Interaction volume radius: 5 \u00c5
Interaction volume height: 25 \u00c5
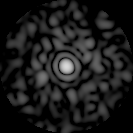
Disorder parameter: 0.8345